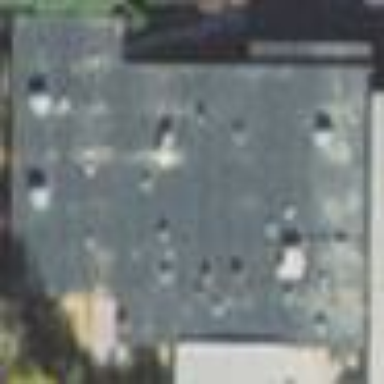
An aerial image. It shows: Part of building.